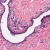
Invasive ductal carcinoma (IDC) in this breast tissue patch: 0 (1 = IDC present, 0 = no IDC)